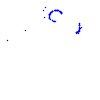
Particle: proton